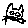
Label: cat